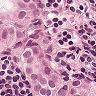
Metastatic tissue present: yes